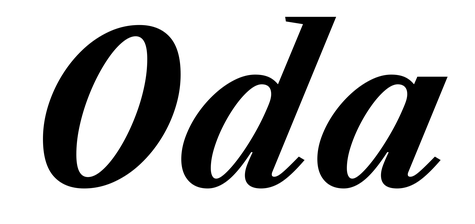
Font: LibreCaslonText-Italic_Bold_Italic